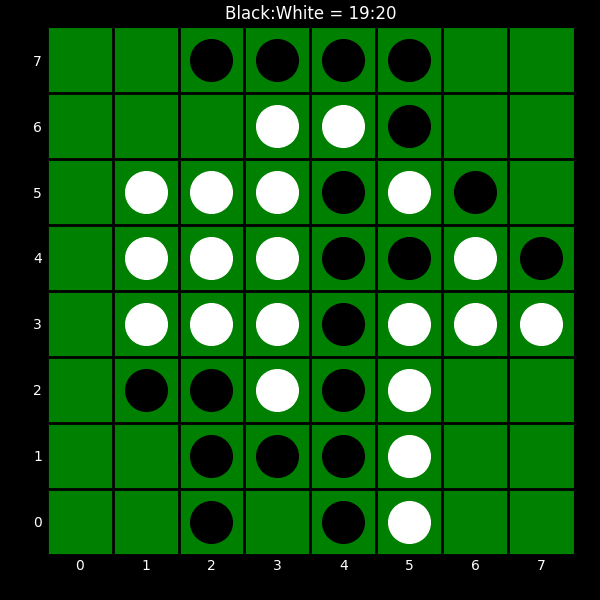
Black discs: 19
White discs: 20